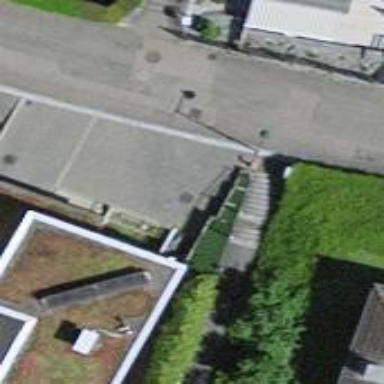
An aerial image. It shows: Set of concrete steps.